Question: So, I'm using a with PHP. The while loop makes the following code:
'''
<img src='$user_six' class='avatar_friend'>
'''
Please don't worry about '$user_six' or the background info on the while loop. I it works. I'm trying to put three avatars on top of a movie. The problem is that each image takes space and is ruining the spacing with the movies.

This is the information of '.avatar_friend':
'''
.avatar_friend {
width: 36px;
height: 36px;
position: relative;
z-index: 10;
border: 1px solid white;
}
'''
I think absolute positioning works better, but the images overlap each other.
<URL>
This is the information of '.avatar_friend':
'''
.avatar_friend {
width: 36px;
height: 36px;
position: absolute;
z-index: 10;
border: 1px solid white;
}
'''
How can I have the best of both positions? I want proper spacing, but no overlapping.
I've tried doing the following:
'''
<div id='container'> <img src='$user_six' class='avatar_friend'> </div>
'''
'''
#container {
position: absolute;
}
.avatar_friend {
width: 36px;
height: 36px;
position: relative;
z-index: 10;
border: 1px solid white;
}
'''
This did not work...
<URL>
'''
<!DOCTYPE html>
<html>
<head>
<title> Movies </title>
<link rel="stylesheet" href="http://fontawesome.io/assets/font-awesome/css/font-awesome.css">
<link rel='stylesheet' href='main.css'>
<script src="https://ajax.googleapis.com/ajax/libs/jquery/1.12.0/jquery.min.js"></script>
<script src='main.js'></script>
</head>
<body>
<!-- Navigation -->
<div id='nav'>
<!-- Profile Wrapper -->
<ul class="profile-wrapper">
<li>
<!-- user profile -->
<div class="profile">
<img src="avatars/default.png" />
<a href="#" class="name"> MatthewMalan <i class="fa fa-caret-down" id="caret-down"></i></a>
<!-- more menu -->
<ul class="menu">
<a href="#"><li>Sign Out</li></a>
<a href="#"><li>Sign Out</li></a>
<a href="logout.php"><li>Sign Out</li></a>
</ul>
</div>
</li>
</ul>
<!-- End of Profile Wrapper -->
</div>
<!-- End of Navigation -->
<!-- Movie Content -->
<div id='movie_content2'>
<div id='movie_line'>
<div id='movie_line2'></div>
<!-- Dropdown Selection -->
<nav>
<ul id="dropdown_selection">
<li><a href="#">Most Recent</a>
<ul>
<li><a href="http://localhost/Drop%20Box/movies.php?page=1&sorting=popular"> &nbsp; Most Liked </a></li>
<li><a href="http://localhost/Drop%20Box/movies.php?page=1&sorting=history"> &nbsp; My History </a></li>
<li><a href="http://localhost/Drop%20Box/movies.php?page=1&sorting=likes"> &nbsp; My Likes </a></li>
</ul>
</li>
</ul>
</nav>
<!-- End of Dropdown Selection -->
<div id='descriptive_div' number='1'> <i class='fa fa-caret-left' id='descriptive_caret' number='1'></i> <a href='like.php?number=7&page=1'><a href='like.php?number=7&page=1&code=1&sorting=recent'> <div class='like_button' number='1'> Like </div> </a></a> <span id='descriptive_div_text'> Professional, Clean, Ready to Go </span> <div id='files_left'> 3 Copies Left </div> </div><a href='open.php?destination=movies/56c7ede7d3ed<PHONE>.mp4'> <div class='movie_length' number='1'> <div id='movie_length_text' number='1'> 1h 20m </div> </div> </a><a href='open.php?destination=movies/56c7ede7d3ed<PHONE>.mp4'> <div class='movie_rating3' number='1'> <span id='movie_rating_text' number='1'> G </span> </div> </a><a href='open.php?destination=movies/56c7ede7d3ed<PHONE>.mp4'> <img src='covers/inside.jpg' class='movie_size' number='1'> </a><div id='descriptive_div' number='2'> <i class='fa fa-caret-left' id='descriptive_caret' number='2'></i> <a href='like.php?number=8&page=1'><a href='like.php?number=8&page=1&code=1&sorting=recent'> <div class='like_button' number='2'> Like </div> </a></a> <span id='descriptive_div_text'> s </span> <div id='files_left'> 1 Copy Left </div> </div><a href='open.php?destination=movies/56c7ede7d3ed<PHONE>.mp4'> <div class='movie_length' number='2'> <div id='movie_length_text' number='2'> 2h 16m </div> </div> </a><a href='open.php?destination=movies/56c7ede7d3ed<PHONE>.mp4'> <div class='movie_rating' number='2'> <span id='movie_rating_text' number='2'> PG-13 </span> </div> </a><a href='open.php?destination=movies/56c7ede7d3ed<PHONE>.mp4'> <img src='covers/star wars.jpg' class='movie_size' number='2'> </a><img src='avatars/sam.jpg' class='avatar_friend'><img src='avatars/traek.jpg' class='avatar_friend'><img src='avatars/jessie.jpg' class='avatar_friend'><div id='descriptive_div' number='3'> <i class='fa fa-caret-left' id='descriptive_caret' number='3'></i> <a href='like.php?number=9&page=1'><a href='like.php?number=9&page=1&sorting=recent'> <div class='liked_button' number='3'> Like </div> </a></a> <span id='descriptive_div_text'> r </span> <div id='files_left'> 7 Copies Left </div> </div><a href='open.php?destination=movies/56e068531<PHONE>.mp4'> <div class='movie_length' number='3'> <div id='movie_length_text' number='3'> r </div> </div> </a><a href='open.php?destination=movies/56e068531<PHONE>.mp4'> <div class='movie_rating4' number='3'> <span id='movie_rating_text' number='3'> PG-13 </span> </div> </a><a href='open.php?destination=movies/56e068531<PHONE>.mp4'> <img src='covers/56e068530dc9f9.52895782.jpg' class='movie_size3' number='3'> </a><br><div class="complete_page">1</div> </div>
</div>
<!-- End of Movie Content -->
</body>
</html>
'''
'''
/* Rating of Movie Content */
.movie_rating, .movie_rating2, .movie_rating3, .movie_rating4, .movie_rating5, .movie_rating6, .movie_length, .movie_length2 {
display: inline-block;
width: 100px;
height: 30px;
background: #E10E0D;
color: white;
text-align: center;
position: absolute;
z-index: 5;
font-family: 'Days One', sans-serif;
cursor: pointer;
margin-top: -10px;
margin-left: 16px;
-webkit-touch-callout: none;
-webkit-user-select: none;
-khtml-user-select: none;
-moz-user-select: none;
-ms-user-select: none;
user-select: none;
border: 1px solid #FE4042;
}
.movie_rating4, .movie_rating5, .movie_rating6 {
background: #7D5505;
border: 1px solid #F9BA01;
}
.movie_length, .movie_length2 {
width: 120px;
background: #02477D;
border: 1px solid #97D0F2;
margin-top: 239px;
}
.movie_length2 {
width: 75px;
}
.movie_rating2, .movie_rating5 {
width: 60px;
}
.movie_rating3, .movie_rating6 {
width: 40px;
}
#movie_rating_text, #movie_length_text {
font-size: 25px;
position: relative;
top: 0px;
font-family: 'Days One', sans-serif;
letter-spacing: 1px;
}
/* Description of Movie */
#descriptive_div {
position: absolute;
width: 400px;
min-height: 241px;
background: black;
color: white;
z-index: 6;
margin-left: 228px;
margin-top: -10px;
font-size: 16px;
line-height: 25px;
padding-bottom: 30px;
border: 5px solid #ccc;
display: none;
}
#descriptive_div_text {
width: 370px;
display: inline-block;
position: relative;
left: 14px;
top: 14px;
text-align: left;
}
#descriptive_caret {
color: #ccc;
font-size: 51px;
position: absolute;
margin-left: -19px;
margin-top: 115px;
display: none;
}
/* End of Description of Movie */
/* Movie Line */
#movie_line2 {
width: 1px;
height: 635px;
background: #ccc;
position: absolute;
left: 1120px;
top: 10px;
z-index: 2;
}
/* End of Movie Line */
/* End of Rating of Movie Content */
/* Like Button */
.like_button, .liked_button {
background: #0566AE;
width: 50px;
padding: 3px;
color: white;
text-align: center;
position: absolute;
margin-left: -95px;
z-index: 6;
border-radius: 3px;
cursor: pointer;
font-family: 'Days One', sans-serif;
font-size: 18px;
letter-spacing: 1px;
-webkit-touch-callout: none;
-webkit-user-select: none;
-khtml-user-select: none;
-moz-user-select: none;
-ms-user-select: none;
user-select: none;
}
.liked_button {
background: #2C599D;
margin-left: -95px;
margin-top: 0;
}
.like_button:hover {
background: #2C599D;
}
.show {
opacity: 1;
}
/* End of Like Button */
/* End of Movie Content */
/* Tab System for admin.php */
h1, h2, h3, h4 {
padding: 0;
margin: .1rem 0;
border-left: 4px solid #4F2CCA;
padding-left: 8px;
}
.material-tabs {
display: block;
float: left;
padding: 16px;
padding-top: 0;
width: 100%;
max-width: 480px;
left: calc(50% - 480px/2);
position: relative;
margin: 96px auto;
background: #fff;
box-shadow: 0 10px 20px rgba(0, 0, 0, 0.19), 0 6px 6px rgba(0, 0, 0, 0.23) !important;
border-radius: 2px;
}
@media all and (max-width: 480px) {
.material-tabs {
max-width: 100%;
left: 0;
}
}
.visible {
position: relative;
opacity: 1;
width: 100%;
height: auto;
float: left;
-webkit-transition: opacity .35s ease;
transition: opacity .35s ease;
z-index: 3;
}
.hidden {
position: absolute;
opacity: 0;
z-index: 0;
-webkit-transition: opacity 0s ease;
transition: opacity 0s ease;
}
.hidden img {
display: none;
}
[class*="tabbed-section-"] {
float: left;
color: #000;
}
[class*="tabbed-section-"] img {
display: block;
width: 80%;
margin: auto 10%;
}
.tabbed-section__selector {
position: relative;
height: 32px;
top: -31.2px;
left: -16px;
padding: 0;
margin: 0;
width: 100%;
float: left;
}
.tabbed-section__selector [class*="-tab-"] {
float: left;
display: block;
height: 32px;
line-height: 32px;
width: 100px;
text-align: center;
background: #fff;
font-weight: bold;
text-decoration: none;
color: black;
font-size: 14px;
}
.tabbed-section__selector [class*="-tab-"].active {
color: #4F2CCA;
}
.tabbed-section__selector a:first-child {
border-top-left-radius: 2px;
}
.tabbed-section__selector a:last-of-type {
border-top-right-radius: 2px;
}
.tabbed-section__highlighter {
position: absolute;
z-index: 10;
bottom: 0;
height: 2px;
background: #4F2CCA;
max-width: 100px;
width: 100%;
-webkit-transform: translateX(0);
transform: translateX(0);
display: block;
left: 0;
-webkit-transition: -webkit-transform 0.23s ease;
transition: -webkit-transform 0.23s ease;
transition: transform 0.23s ease;
transition: transform 0.23s ease, -webkit-transform 0.23s ease;
}
.tabbed-section__selector-tab-3.active ~ .tabbed-section__highlighter {
-webkit-transform: translateX(200px);
transform: translateX(200px);
}
.tabbed-section__selector-tab-2.active ~ .tabbed-section__highlighter {
-webkit-transform: translateX(100px);
transform: translateX(100px);
}
.tabbed-section__selector-tab-1.active ~ .tabbed-section__highlighter {
-webkit-transform: translateX(0);
transform: translateX(0);
}
.divider {
background: rgba(0, 0, 0, 0.1);
position: relative;
display: block;
float: left;
width: 100%;
height: 1px;
margin: 8px 0;
padding: 0;
overflow: hidden;
}
/* End of Tab system for admin.php */
/* Create */
#title, #length {
font-size: 16px;
border: 1px solid #ccc;
padding: 11px;
outline: none;
border-radius: 3px;
width: 400px;
}
#title:focus, #description:focus, #length:focus {
border: 1px solid #A9A9A9;
}
#description {
font-size: 16px;
border: 1px solid #ccc;
padding: 11px;
outline: none;
border-radius: 3px;
width: 400px;
resize: vertical;
max-height: 70px;
}
#rating_text {
position: relative;
top: -10px;
}
#length_text {
position: relative;
top: -10px;
}
/* End of Create */
/* Dropdown Selection */
nav {
margin: 10rem auto;
width: 220px;
position: absolute;
left: 1150px;
top: -140px;
}
nav ul {
color: #fff;
font-family: sans-serif;
font-size: 1.4rem;
letter-spacing: .1rem;
position: relative;
width: 100%;
}
nav a {
background: #1A1A1A;
color: inherit;
display: block;
text-decoration: none;
padding: 1rem;
}
nav ul ul a:hover {
background: #666;
}
nav ul ul {
display: none;
padding-top: 1rem;
position: absolute;
}
nav ul:hover ul {
display: block;
}
nav ul:first-child:hover > li:first-child:before {
border: .7rem solid transparent;
border-top-color: #fff;
}
nav ul ul > li:not(:last-child) {
border-bottom: 1px solid white;
}
nav ul > li:first-child:before {
content: "";
position: absolute;
}
nav ul:first-child > li:first-child:before {
border: .7rem solid transparent;
border-top-color: #fff;
pointer-events: none;
left: 175px;
top: 30px;
}
.fa {
margin-right: .5rem;
}
/* End of Dropdown Selection */
/* Files Left */
#files_left {
color: red;
width: 110px;
padding: 1px;
border: 1px solid red;
text-align: center;
border-radius: 10%;
position: relative;
left: 15px;
top: 20px;
}
/* End of Files Left */
/* Avatar */
.avatar_friend {
width: 36px;
height: 36px;
position: relative;
z-index: 10;
border: 1px solid white;
}
/* End of Avatar */
'''
Some of the CSS may be for other pages. I realize this is a lot of information. Let me know if you need anything else...
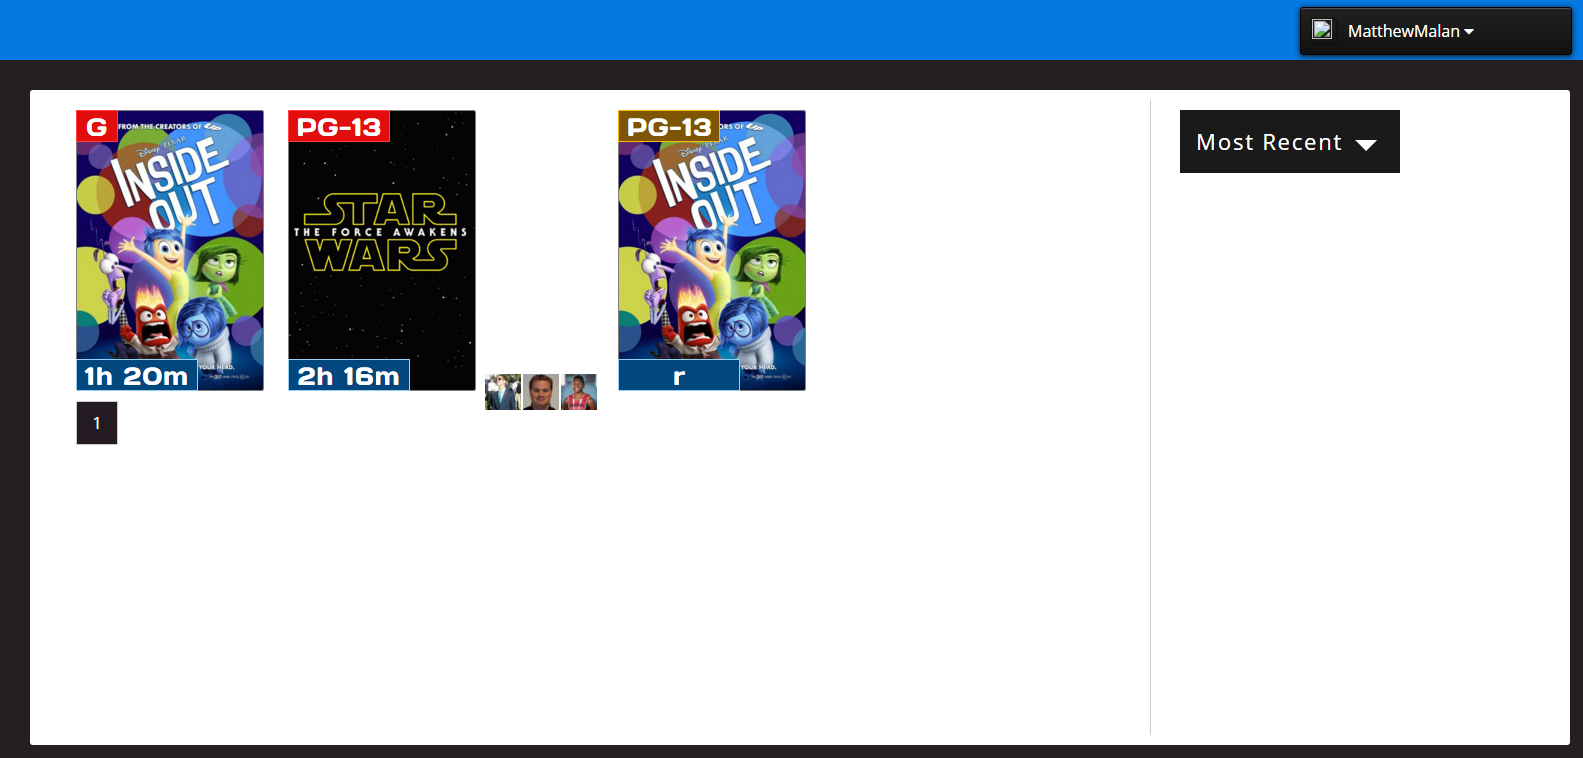
Answer: First of all, you use the same 'id' in 6 elements for every movie, which you shouldn't. An 'id' is unique, so change that to like ''descriptive_div_1', 'descriptive_caret_1', etc' (I did that in the samples below so you can see where).
This is how a movie section looks like (repeated for each movie, no wrapper around each of them)
'''
<div id='descriptive_div_2' number='2'>
<i class='fa fa-caret-left' id='descriptive_caret_2' number='2'></i>
<a href='like.php?number=8&page=1'>
<a href='like.php?number=8&page=1&code=1&sorting=recent'>
<div class='like_button' number='2'> Like </div>
</a>
</a>
<span id='descriptive_div_text_2'> s </span>
<div id='files_left_2'> 1 Copy Left </div>
</div>
<a href='open.php?destination=movies/56c7ede7d3ed<PHONE>.mp4'>
<div class='movie_length' number='2'>
<div id='movie_length_text_2' number='2'> 2h 16m </div>
</div>
</a>
<a href='open.php?destination=movies/56c7ede7d3ed<PHONE>.mp4'>
<div class='movie_rating_2' number='2'>
<span id='movie_rating_text_2' number='2'> PG-13 </span>
</div>
</a>
<a href='open.php?destination=movies/56c7ede7d3ed<PHONE>.mp4'>
<img src='covers/star wars.jpg' class='movie_size' number='2'>
</a>
<img src='avatars/sam.jpg' class='avatar_friend'>
<img src='avatars/traek.jpg' class='avatar_friend'>
<img src='avatars/jessie.jpg' class='avatar_friend'>
'''
So to be able to target each 'avatar_friend' in each movie section, you need CSS rules like this
'''
.avatar_friend {
width: 36px;
height: 36px;
position: absolute;
z-index: 10;
border: 1px solid white;
}
div[number] + a + a + a ~ .avatar_friend:nth-of-type(3n+1) {
left: 0px;
}
div[number] + a + a + a ~ .avatar_friend:nth-of-type(3n+2) {
left: 36px;
}
div[number] + a + a + a ~ .avatar_friend:nth-of-type(3n+3) {
left: 72px;
}
'''
The problem with this is you need to know how many 'avatars_friend''s it is, as you need to change the 'nth-of-type' counter and the amount of CSS rules accordingly.
---
By adding a wrapper like this for the avatar's, will fix it for you
'''
<div id='descriptive_div_2' number='2'>
<i class='fa fa-caret-left' id='descriptive_caret_2' number='2'></i>
<a href='like.php?number=8&page=1'>
<a href='like.php?number=8&page=1&code=1&sorting=recent'>
<div class='like_button' number='2'> Like </div>
</a>
</a>
<span id='descriptive_div_text_2'> s </span>
<div id='files_left_2'> 1 Copy Left </div>
</div>
<a href='open.php?destination=movies/56c7ede7d3ed<PHONE>.mp4'>
<div class='movie_length' number='2'>
<div id='movie_length_text_2' number='2'> 2h 16m </div>
</div>
</a>
<a href='open.php?destination=movies/56c7ede7d3ed<PHONE>.mp4'>
<div class='movie_rating_2' number='2'>
<span id='movie_rating_text_2' number='2'> PG-13 </span>
</div>
</a>
<a href='open.php?destination=movies/56c7ede7d3ed<PHONE>.mp4'>
<img src='covers/star wars.jpg' class='movie_size' number='2'>
</a>
<div class='avatar_friend_wrapper'>
<img src='avatars/sam.jpg' class='avatar_friend'>
<img src='avatars/traek.jpg' class='avatar_friend'>
<img src='avatars/jessie.jpg' class='avatar_friend'>
</div>
'''
'''
.avatar_friend_wrapper {
position: absolute;
left: 0;
}
.avatar_friend {
width: 36px;
height: 36px;
position: relative;
z-index: 10;
border: 1px solid white;
}
'''
---
What I recommend to do, would be to change your PHP loops so they generate something like this instead, where each movie item has its own wrapper.
With that you get a completely different control how to layout each movie info item based on screen size etc.
'''
<div class='movie_div_2' number='2'>
<div id='descriptive_div_2' number='2'>
<i class='fa fa-caret-left' id='descriptive_caret_2' number='2'></i>
<a href='like.php?number=8&page=1'>
<a href='like.php?number=8&page=1&code=1&sorting=recent'>
<div class='like_button' number='2'> Like </div>
</a>
</a>
<span id='descriptive_div_text_2'> s </span>
<div id='files_left_2'> 1 Copy Left </div>
</div>
<a href='open.php?destination=movies/56c7ede7d3ed<PHONE>.mp4'>
<div class='movie_length' number='2'>
<div id='movie_length_text_2' number='2'> 2h 16m </div>
</div>
</a>
<a href='open.php?destination=movies/56c7ede7d3ed<PHONE>.mp4'>
<div class='movie_rating_2' number='2'>
<span id='movie_rating_text_2' number='2'> PG-13 </span>
</div>
</a>
<a href='open.php?destination=movies/56c7ede7d3ed<PHONE>.mp4'>
<img src='covers/star wars.jpg' class='movie_size' number='2'>
</a>
<div class='avatar_friend_wrapper'>
<img src='avatars/sam.jpg' class='avatar_friend'>
<img src='avatars/traek.jpg' class='avatar_friend'>
<img src='avatars/jessie.jpg' class='avatar_friend'>
</div>
</div>
'''